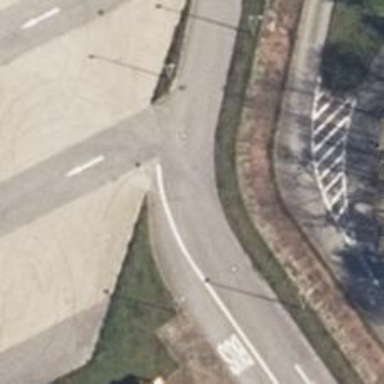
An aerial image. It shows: Parking aisle designated as service road.